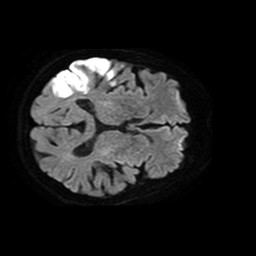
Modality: TRACE
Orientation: axial
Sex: female
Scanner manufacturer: philips
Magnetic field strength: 1.5 T
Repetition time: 3.842 s
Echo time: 0.09719 s